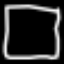
Label: square